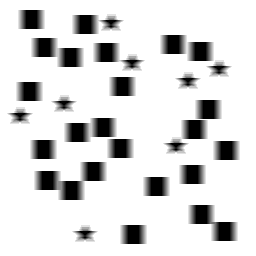
Squares: 24
Triangles: 0
Stars: 8
Total shapes: 32